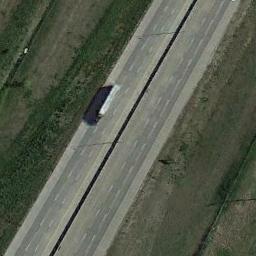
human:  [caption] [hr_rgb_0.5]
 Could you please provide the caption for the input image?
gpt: The freeway is surrounded by a large green lawn with a car on the freeway .

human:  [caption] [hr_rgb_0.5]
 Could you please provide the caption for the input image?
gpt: There is only a white truck on the left highway .

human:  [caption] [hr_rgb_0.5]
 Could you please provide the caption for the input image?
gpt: The freeway goes through the grass with a car .

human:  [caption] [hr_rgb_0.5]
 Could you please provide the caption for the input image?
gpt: A straight freeway goes through the lawn and a car is driving on the freeway .

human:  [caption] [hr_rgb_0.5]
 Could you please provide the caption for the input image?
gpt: There are lawns beside the freeway with one car .